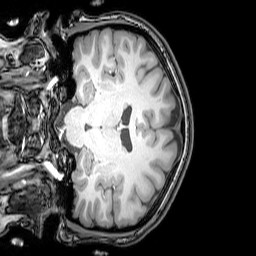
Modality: T1w
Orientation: coronal
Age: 21
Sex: female
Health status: healthy
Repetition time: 0.081 s
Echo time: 0.037 s